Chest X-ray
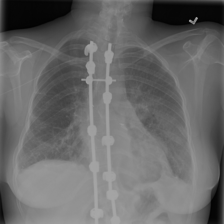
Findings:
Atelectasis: negative
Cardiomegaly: negative
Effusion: positive
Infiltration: negative
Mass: negative
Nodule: negative
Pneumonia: negative
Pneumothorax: negative
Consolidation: negative
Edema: negative
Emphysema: negative
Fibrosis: negative
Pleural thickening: negative
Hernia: negative